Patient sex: F
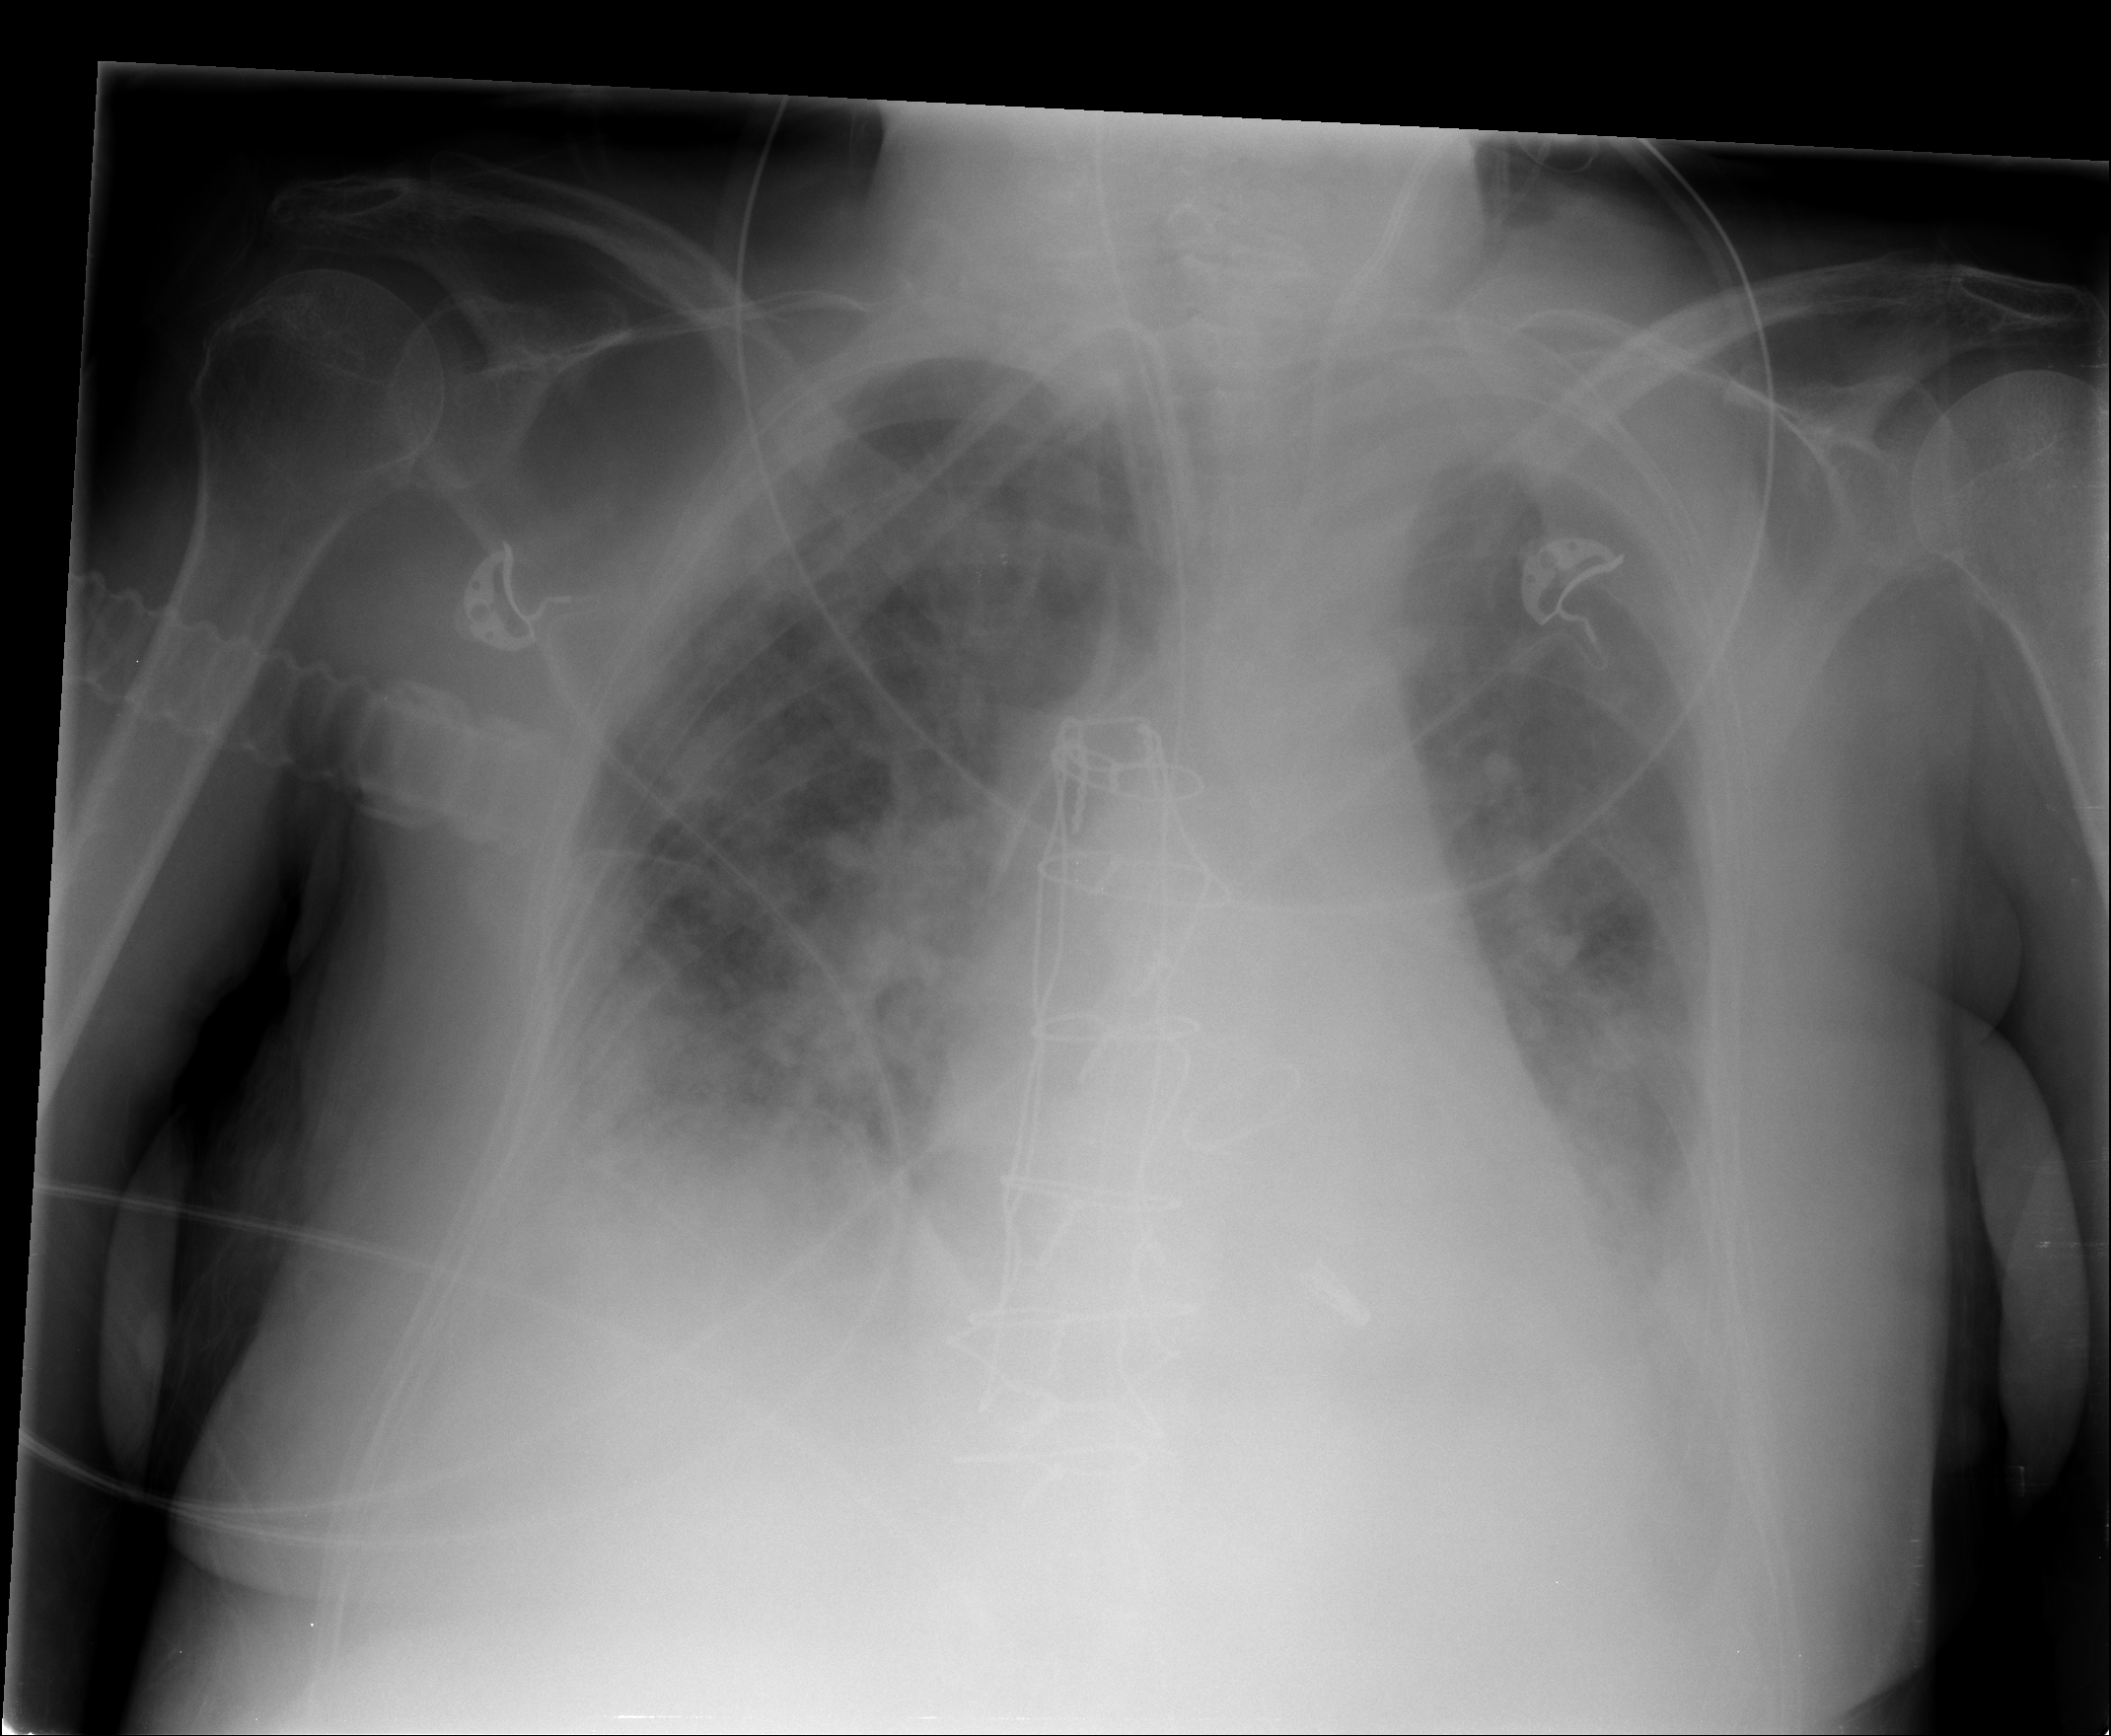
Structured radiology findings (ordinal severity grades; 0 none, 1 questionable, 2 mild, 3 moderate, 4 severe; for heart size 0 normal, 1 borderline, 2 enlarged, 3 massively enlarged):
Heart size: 0
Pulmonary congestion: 2
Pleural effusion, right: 2
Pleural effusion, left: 2
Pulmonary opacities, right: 3
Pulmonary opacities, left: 3
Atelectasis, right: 3
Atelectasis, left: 3